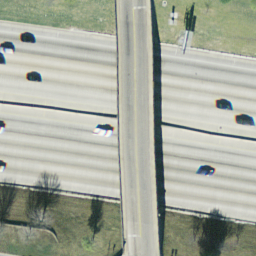
Label: overpass